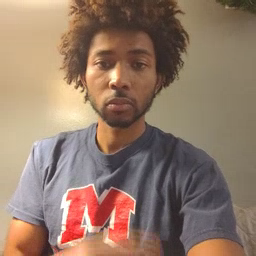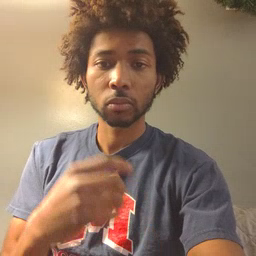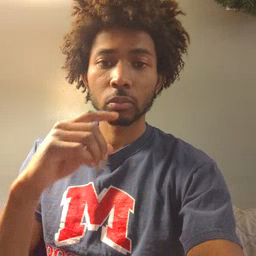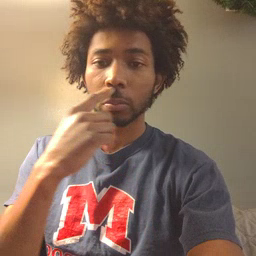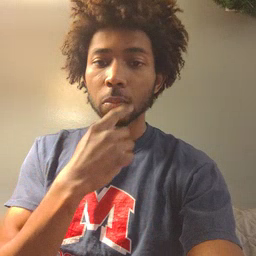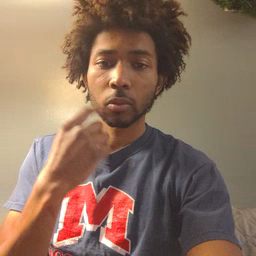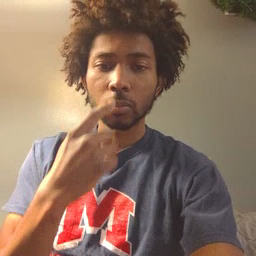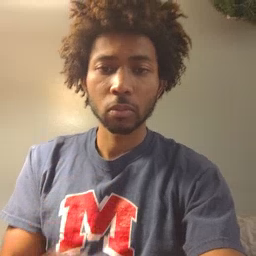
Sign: mouth